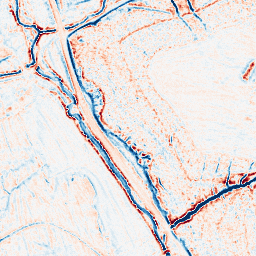
Category: edge_preserving
Decomposition family: bilateral
Decomposition parameters: d: 9
sigma_color: 150
sigma_space: 150
Upsampling method: sinc_hamming
Upsampling parameters: scale: 2
kernel_size: 16
Upsampling scale: 2